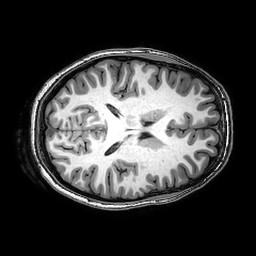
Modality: T1w
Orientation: axial
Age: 29
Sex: female
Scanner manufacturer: philips
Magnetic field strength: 3 T
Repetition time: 0.008217 s
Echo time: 0.00378 s